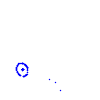
Particle: proton